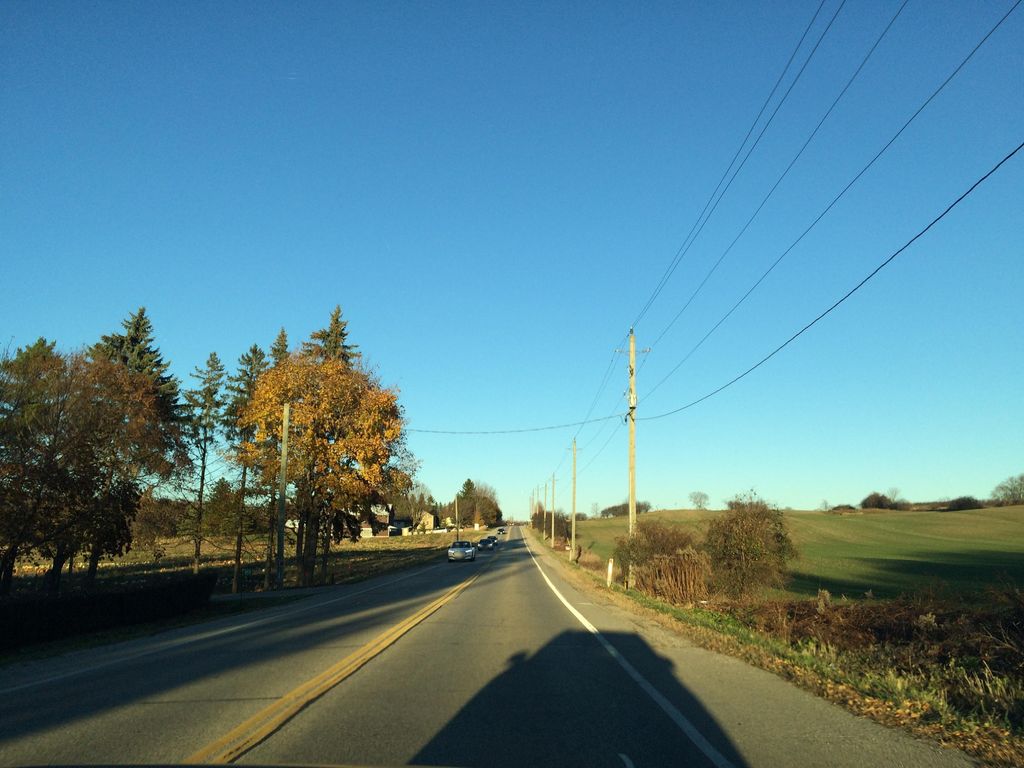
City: kitchener-waterloo